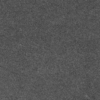
Label: dusty